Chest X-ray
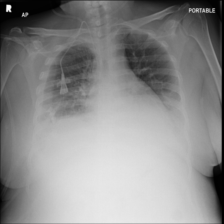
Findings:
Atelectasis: negative
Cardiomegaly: positive
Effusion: positive
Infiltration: negative
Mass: negative
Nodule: negative
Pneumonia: negative
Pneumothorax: negative
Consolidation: negative
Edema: negative
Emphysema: negative
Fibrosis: negative
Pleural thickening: negative
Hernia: negative